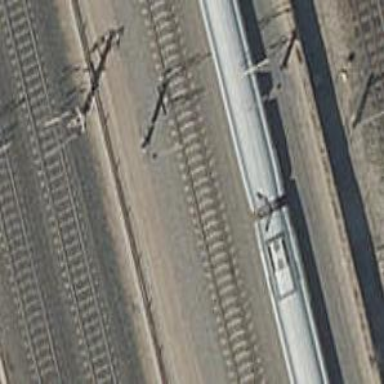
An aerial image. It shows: Railway with electrified contact lines.